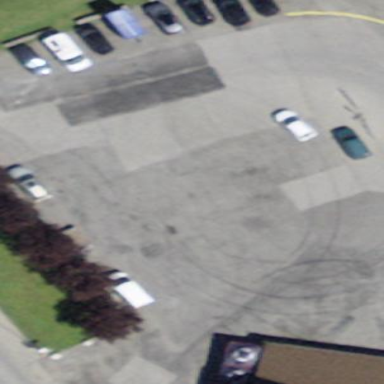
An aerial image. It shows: Parking area with surface.